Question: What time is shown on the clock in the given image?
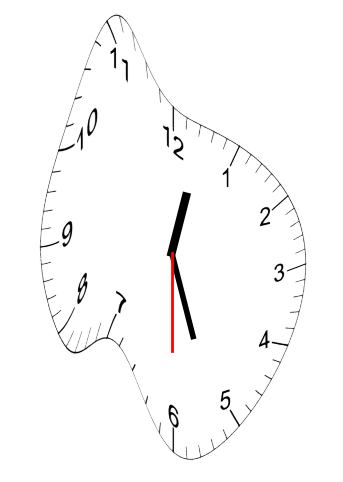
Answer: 12:26:30